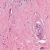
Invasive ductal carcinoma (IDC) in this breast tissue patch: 0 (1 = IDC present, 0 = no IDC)